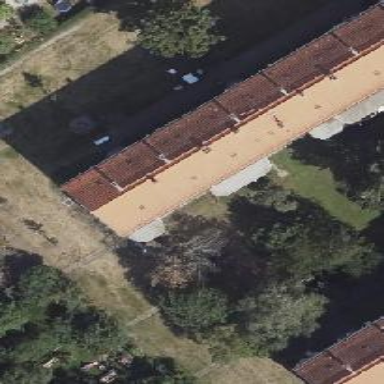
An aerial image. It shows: Gabled apartments building with roof tiles.